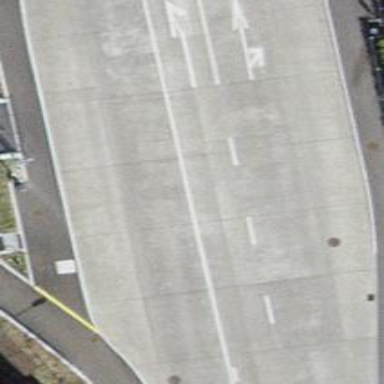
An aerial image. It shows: Concrete primary highway.